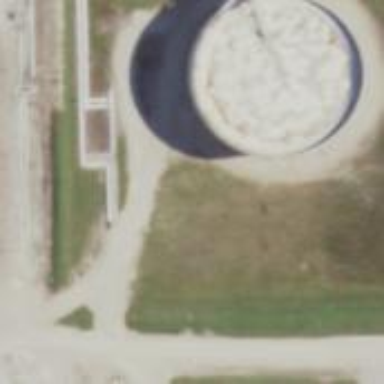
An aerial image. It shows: Storage tank which is man-made and housed in building.